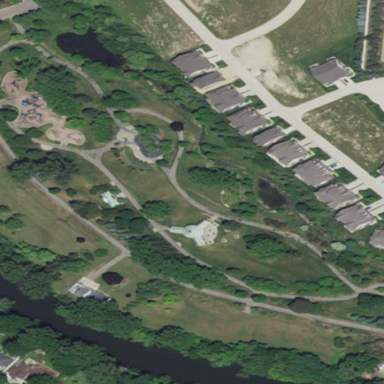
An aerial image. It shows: Park.